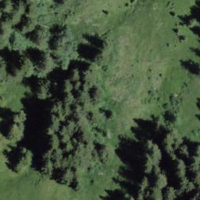
EUNIS habitat code: 44
Species observed at this site:
Bartsia alpina